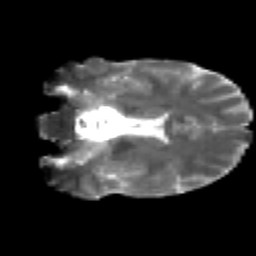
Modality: T2w
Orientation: coronal
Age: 25
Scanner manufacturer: siemens
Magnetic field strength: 3 T
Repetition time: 2.2 s
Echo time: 0.084 s